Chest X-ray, PA view. Patient: 39 years old, sex F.
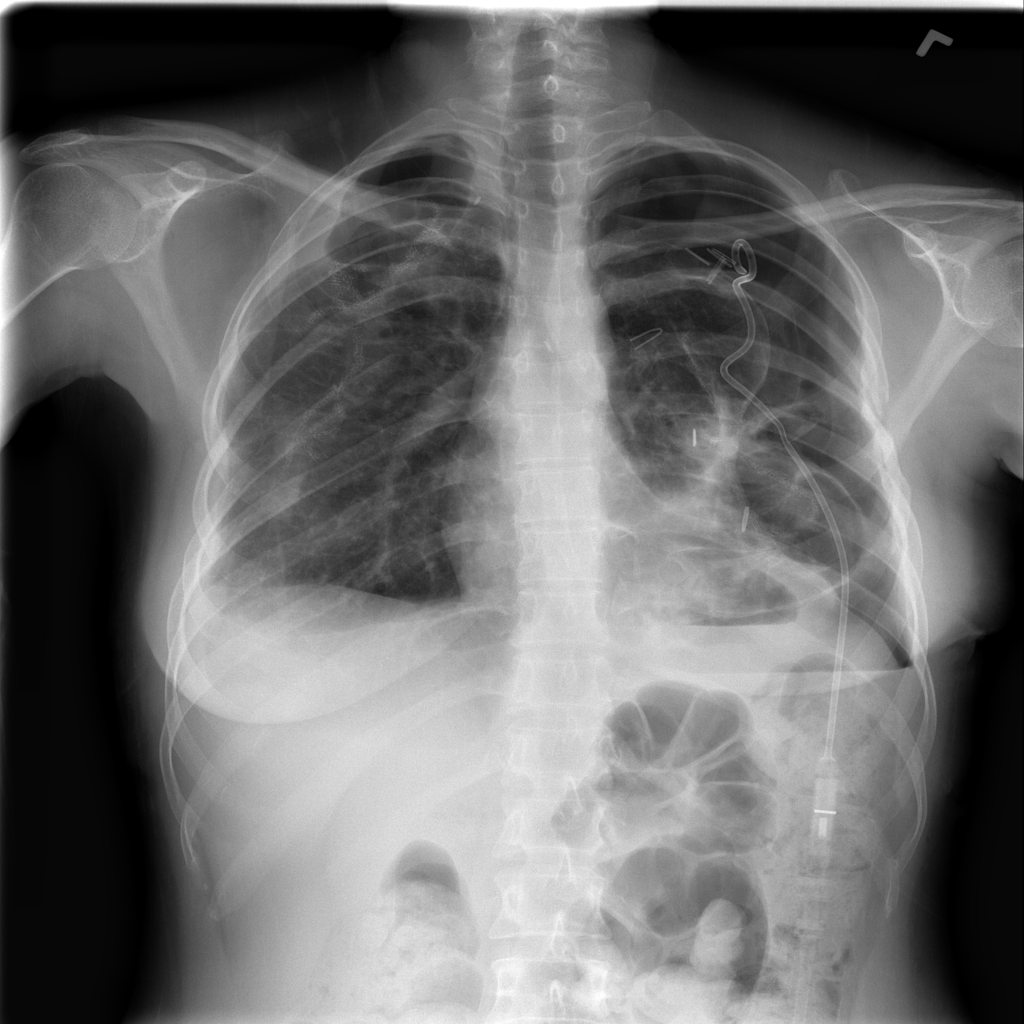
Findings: Pneumothorax